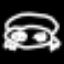
Label: frog